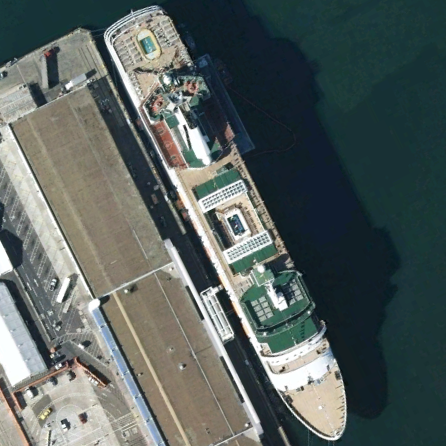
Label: Megayacht